Question: I'm having some issues uploading to the appstore. I didn't have this issue on previous versions, we just upgraded to Xcode 10.2.
Can anyone advise? It seems to be an issue with the Linea Pro libraries.
We are using Xcode 10.2 and we haven't updated the SDK yet, we plan on working on solutions while we get some feedback on here.
I have 4 logs that apple provided:
'''
- IDEDistribution.standard
- IDEDistribution.verbose
- IDEDistributionPipeline
- IDEITunesSoftwareService
'''
Please let me know if posting some of the errors from these logs will help.

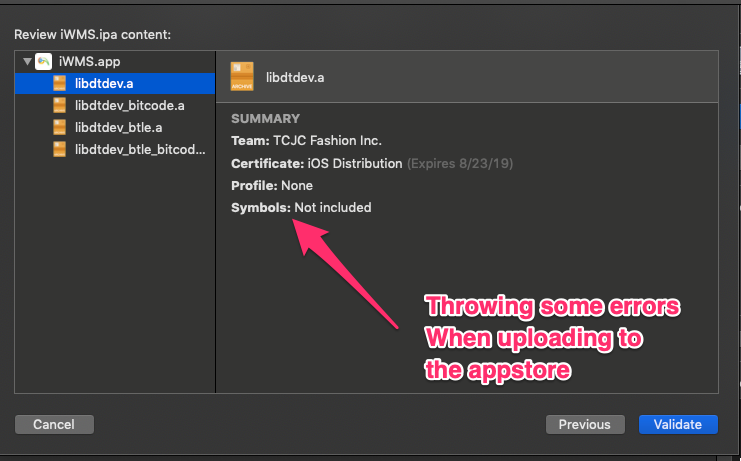
Answer: I replied to you on the Infinite Peripherals developer forums - it might be easier to continue over there.
The latest iOS Linea/Infinea SDK can be accessed at <URL>
The new InfineaSDK framework fully supports iOS 12 and the latest Xcode, so I'd recommend testing out the latest version to see if this resolves the issue.
Apple phased out support for 32-bit architectures with iOS 11. Based on your screenshot, you're attempting to build/compile an IPA using an older 32-bit libdtdev.a file. If you're going to use this older SDK, you would need to reference the libdtdev_bitcode.a file, as well as changing your build settings to support 64-bit.